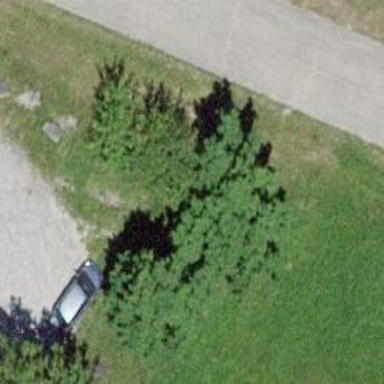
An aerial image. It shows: Deciduous broadleaved tree.